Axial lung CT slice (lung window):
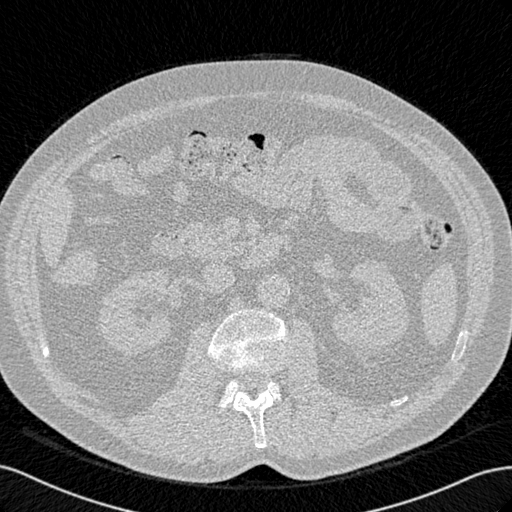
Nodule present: no